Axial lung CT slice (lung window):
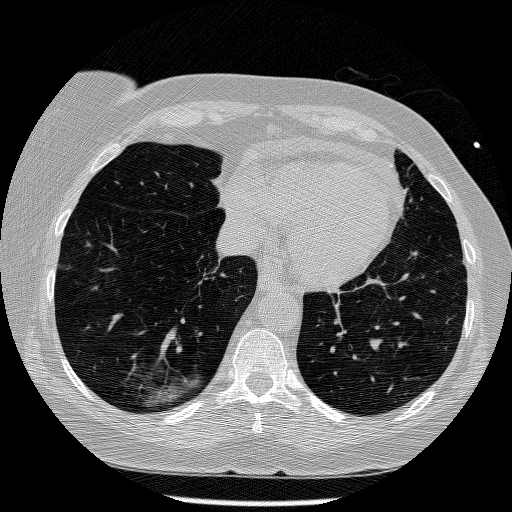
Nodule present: no